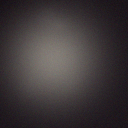
Screen state: off